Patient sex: F
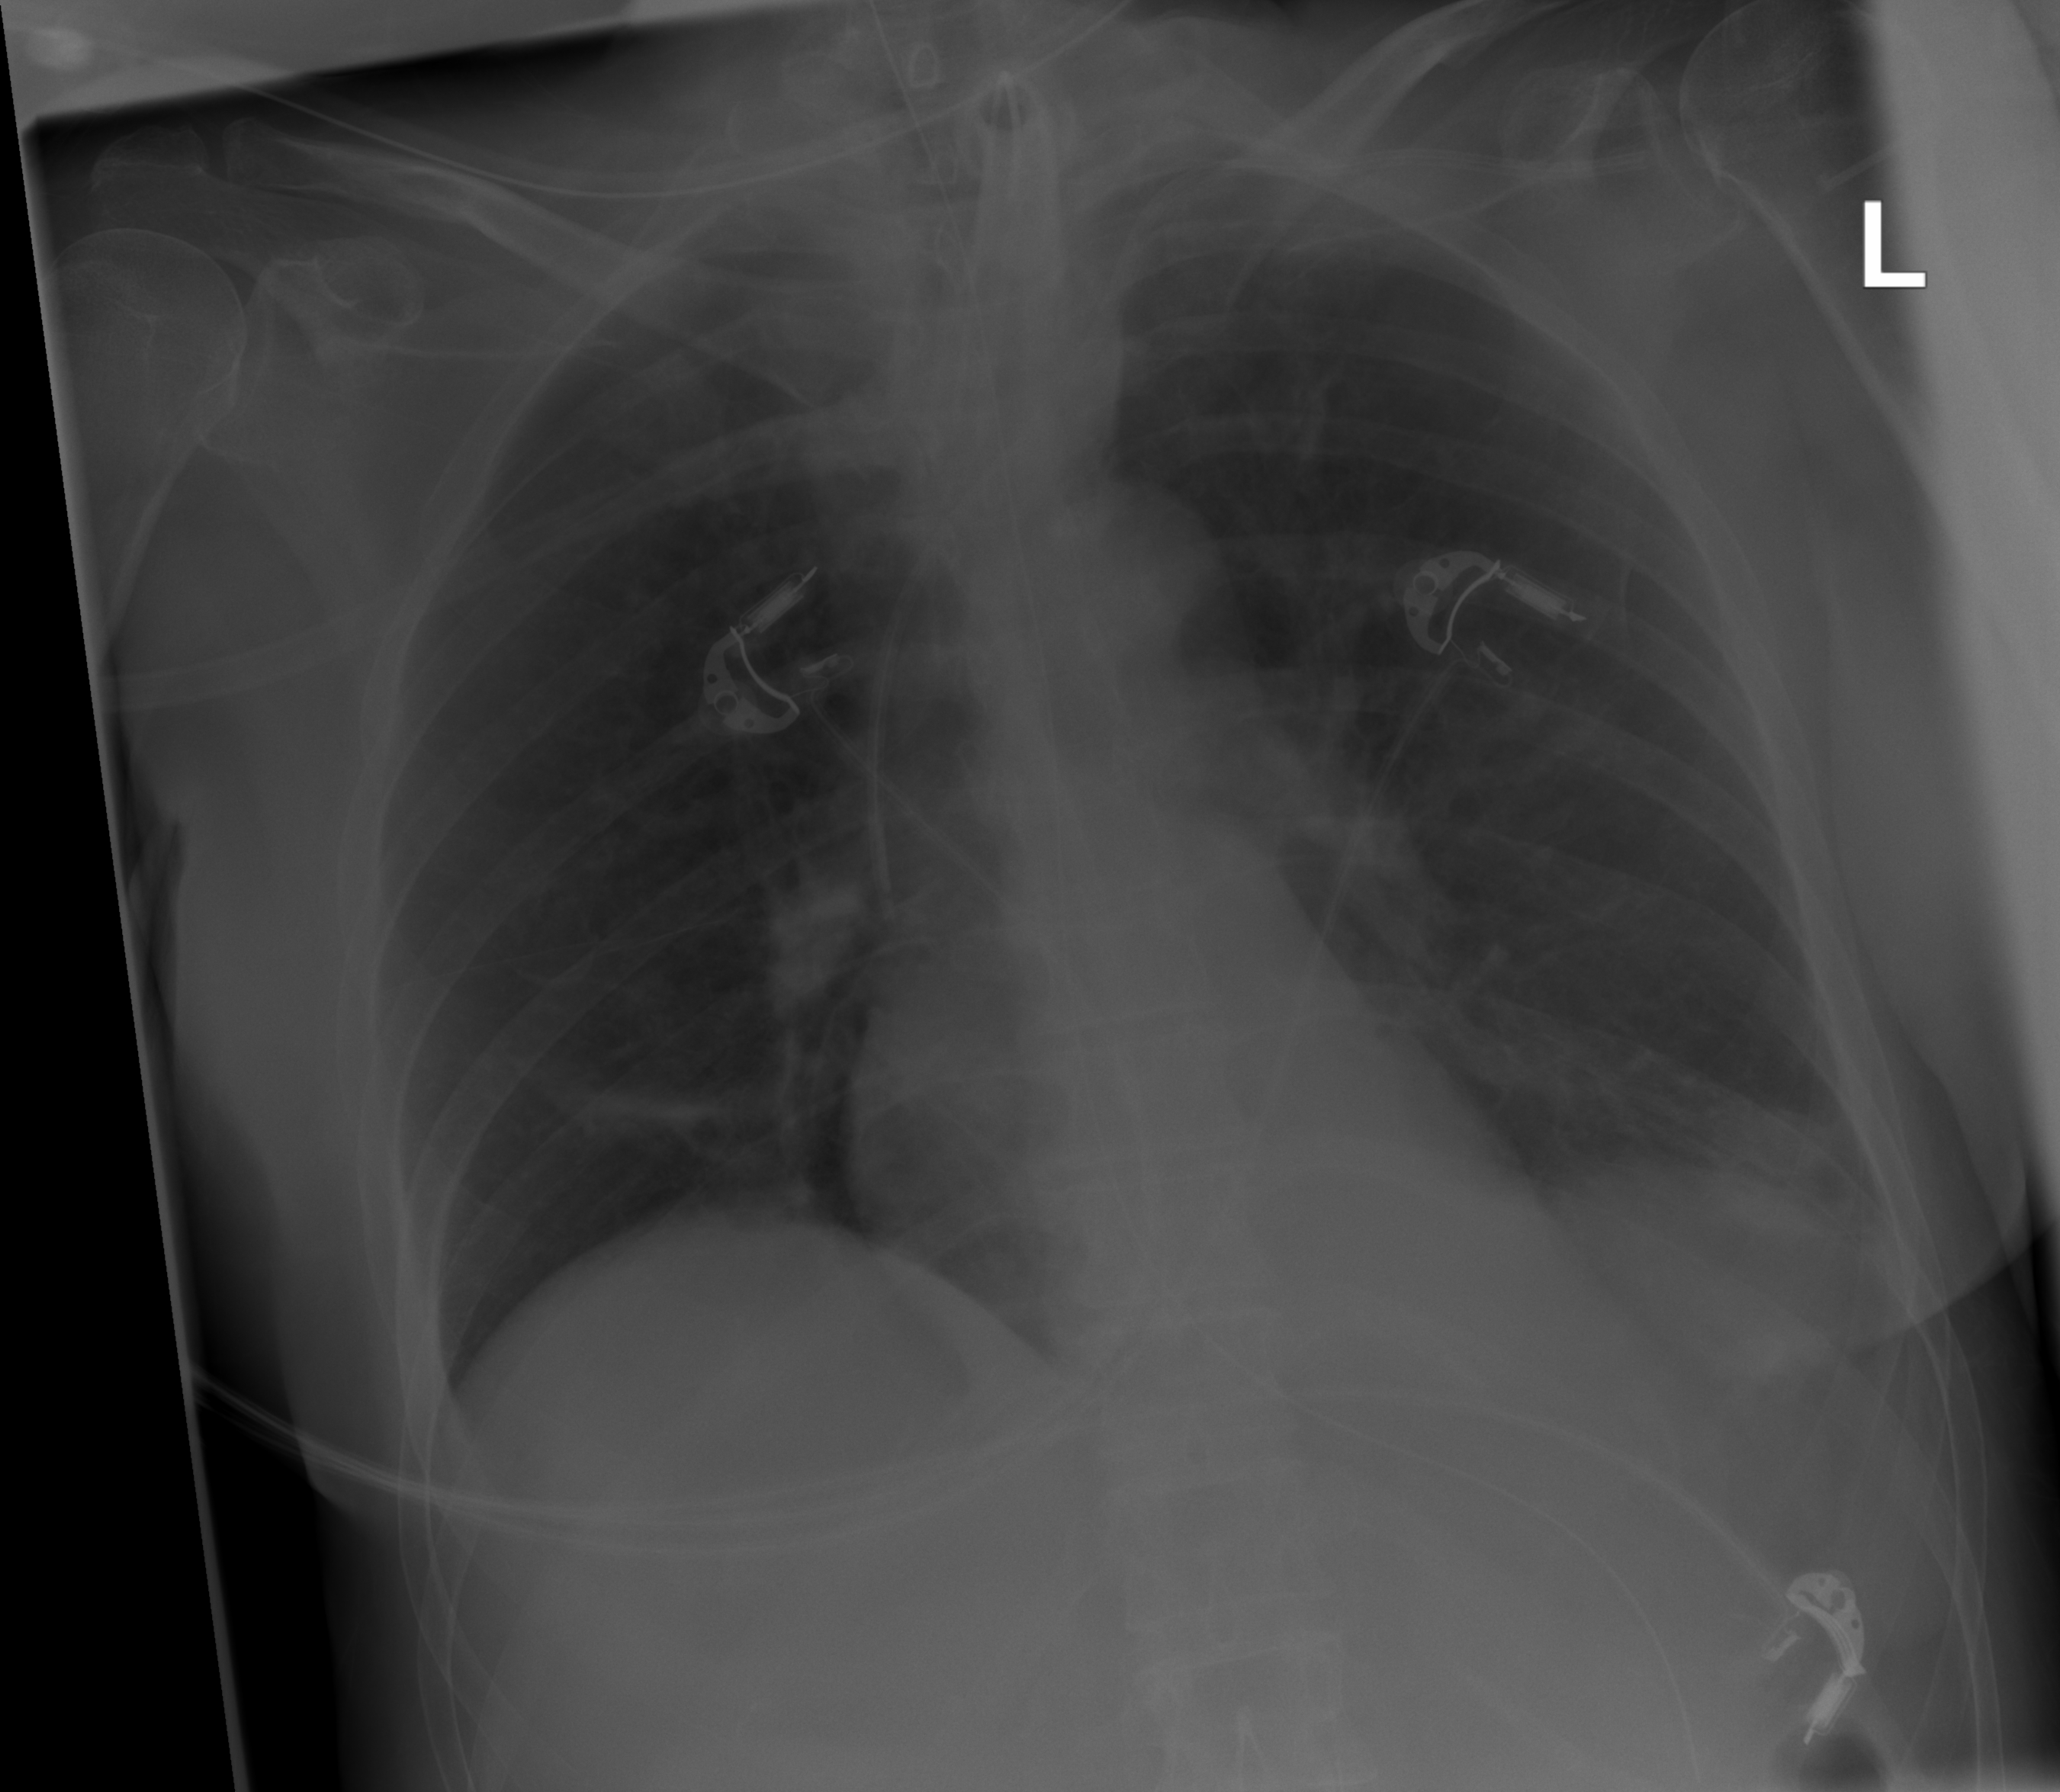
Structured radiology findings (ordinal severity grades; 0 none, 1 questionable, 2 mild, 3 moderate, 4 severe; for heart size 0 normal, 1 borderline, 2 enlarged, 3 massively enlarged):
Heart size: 0
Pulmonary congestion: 0
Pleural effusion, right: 0
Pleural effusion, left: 0
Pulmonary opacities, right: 0
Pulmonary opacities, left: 2
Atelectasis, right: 2
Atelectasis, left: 0